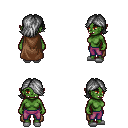
a pixel art fantasy rpg character, female body template, orc, green skin, brown cape, magenta pants, gray swoop hairstyle, white slippers, four views (front, back, left, right), 2x2 character sprite sheet, small pixel art, hard edges, no anti-aliasing